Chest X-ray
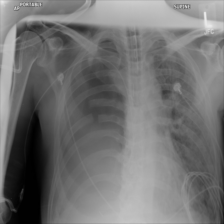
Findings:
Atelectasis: negative
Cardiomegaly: negative
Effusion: negative
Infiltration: positive
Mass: negative
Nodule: negative
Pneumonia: negative
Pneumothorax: negative
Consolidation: negative
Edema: negative
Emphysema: negative
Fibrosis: negative
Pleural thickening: negative
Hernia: negative